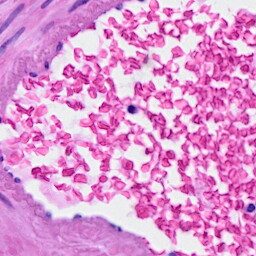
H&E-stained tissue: Ovarian